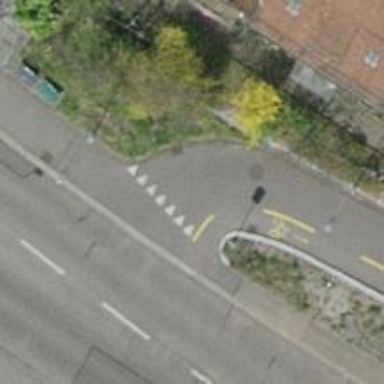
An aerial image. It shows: Residential road with asphalt surface. There is cycle lane on the left side and opposite lane.